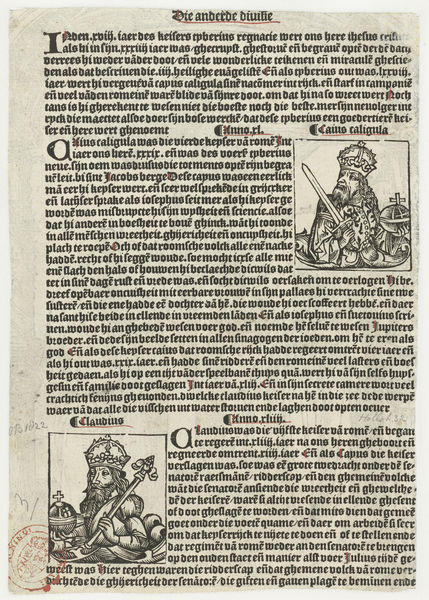
Titel: Twee portretten van Romeinse keizers
Standort: Amsterdam
Institution: Rijksmuseum
Schlagwörter: crown, king, men, red, sword, white, black, face, gray, old, print, two, apple, man, german, armor, helmet, knight, paper, illustration, beard, cross, letters, letter, royal, book, stamp, tan, bible, page, scepter, sceptre, insignia, latin, text, words, manuscript, printed, beards, official, orb, crowns, language, initial, propoganda, information, kings, writings, written word, org, caligula, krown, corwn, nking, pamplet